Brain MRI, t2w sequence, axial 2D slice.
Patient: age 34, sex F, weight 95 kg, height 1.95 m
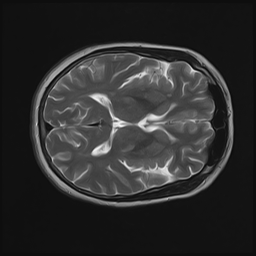